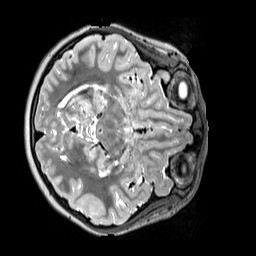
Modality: T2w
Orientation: axial
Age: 9
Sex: female
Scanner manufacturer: siemens
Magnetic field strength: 3 T
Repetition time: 3.2 s
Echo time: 0.408 s